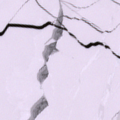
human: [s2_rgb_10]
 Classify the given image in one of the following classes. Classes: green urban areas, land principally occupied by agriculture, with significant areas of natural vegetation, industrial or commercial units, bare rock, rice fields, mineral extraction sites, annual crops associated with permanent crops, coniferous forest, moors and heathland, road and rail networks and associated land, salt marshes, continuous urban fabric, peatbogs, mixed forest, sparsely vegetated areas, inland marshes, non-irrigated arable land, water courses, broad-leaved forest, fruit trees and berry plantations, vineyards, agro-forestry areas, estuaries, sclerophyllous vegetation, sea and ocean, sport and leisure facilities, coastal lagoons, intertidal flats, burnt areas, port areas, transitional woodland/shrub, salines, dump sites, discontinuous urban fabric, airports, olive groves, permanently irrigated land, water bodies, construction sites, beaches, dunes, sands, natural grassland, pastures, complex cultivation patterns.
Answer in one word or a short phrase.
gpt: sea and ocean